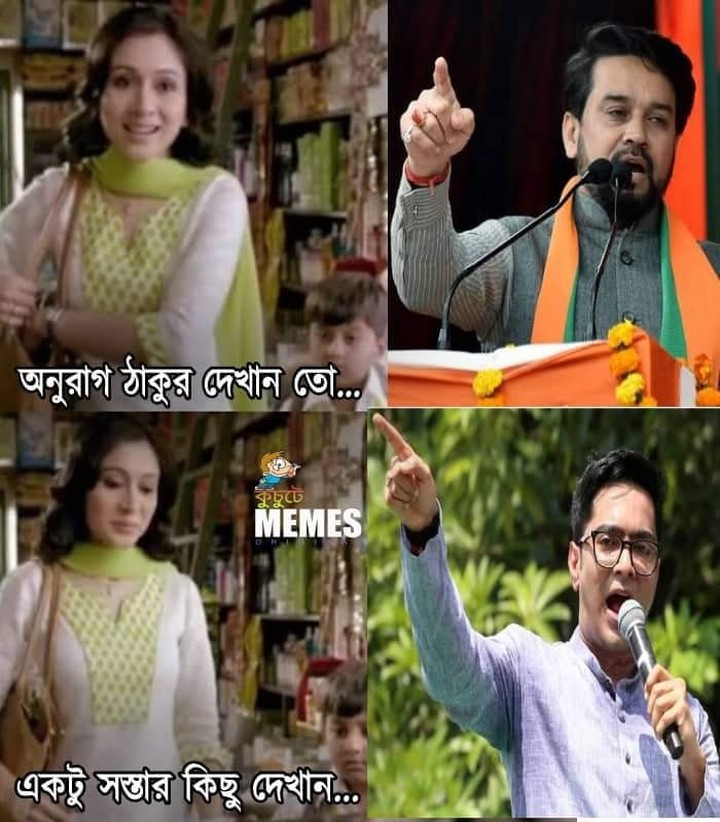
Text: অনুরাগ ঠাকুর দেখান তো... একটু সস্তার কিছু দেখান...
Label: Hate
Hate category: Political
Targeted group: Organization